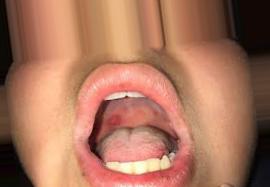
Condition: Mouth Ulcer